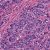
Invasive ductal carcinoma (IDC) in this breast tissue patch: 1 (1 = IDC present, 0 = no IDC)